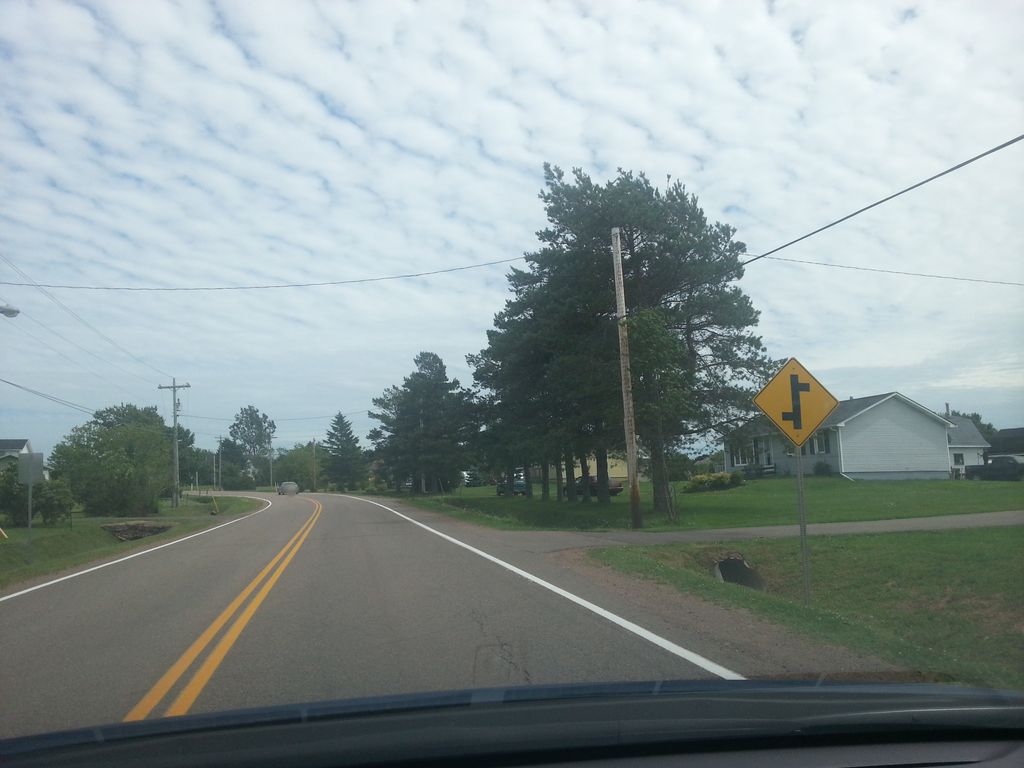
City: charlottetown